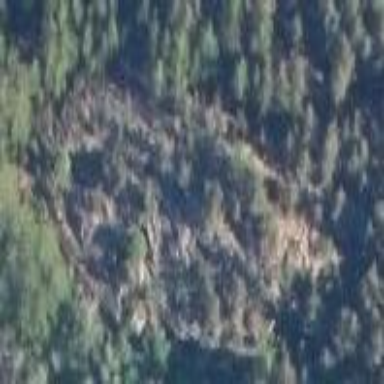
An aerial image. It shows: Landscape of bare rock.